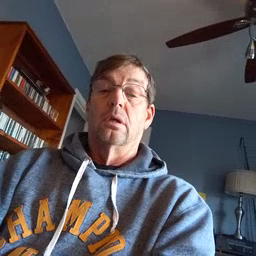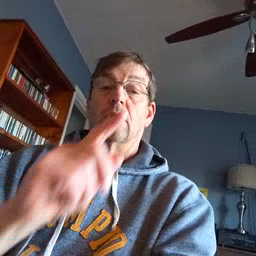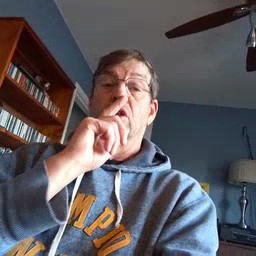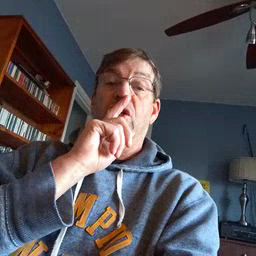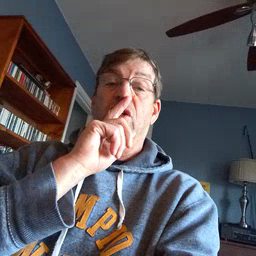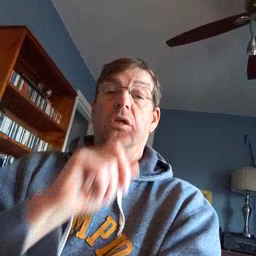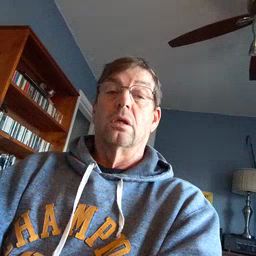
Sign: shhh